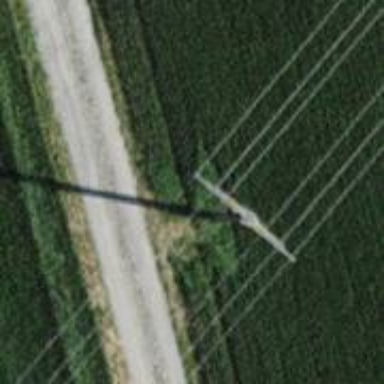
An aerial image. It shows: Power pole.